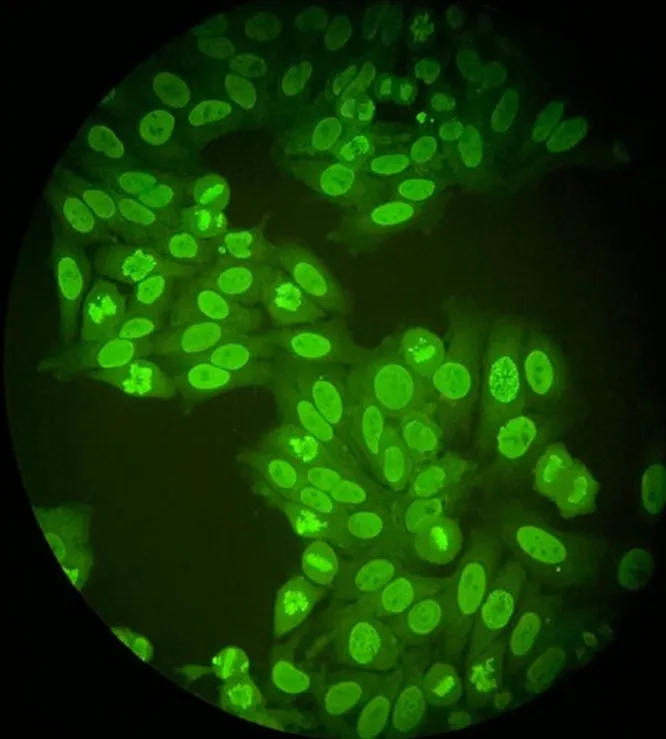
antinuclear antibodies of homogeneous fluorescence (titre=1/1280).
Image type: pathology (immunostaining)